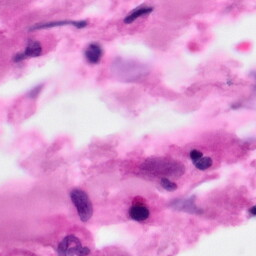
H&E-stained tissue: Pancreatic